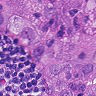
Metastatic tissue present: yes